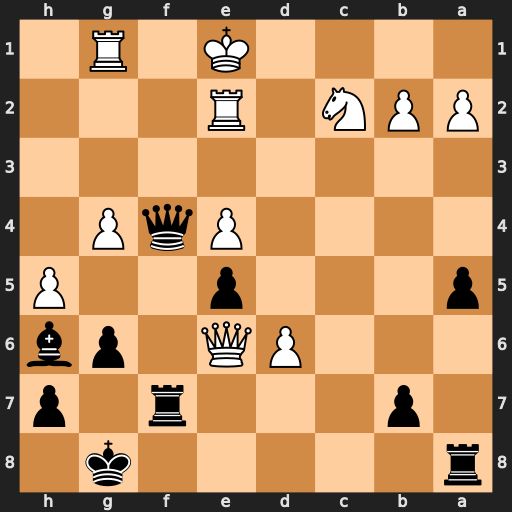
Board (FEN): r5k1/1p3r1p/3PQ1pb/p3p2P/4PqP1/8/PPN1R3/4K1R1
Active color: b
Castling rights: -
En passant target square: -
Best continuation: Qc1#